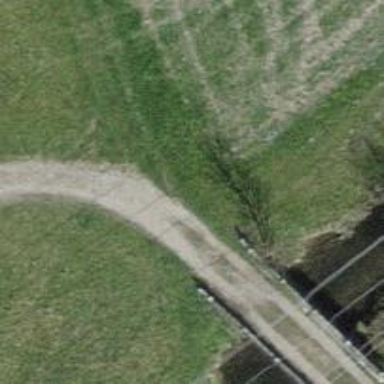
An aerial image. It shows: Path with unpaved surface that includes bridge.